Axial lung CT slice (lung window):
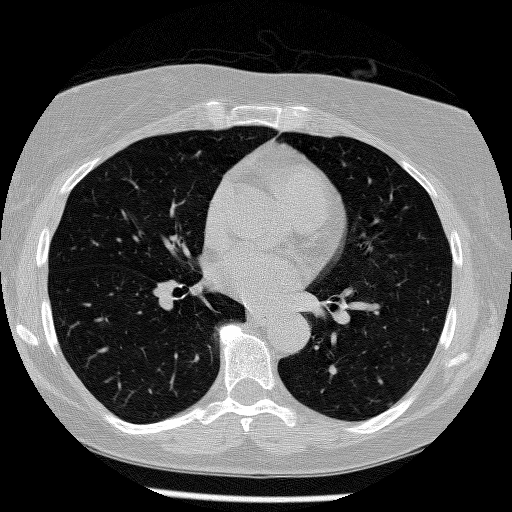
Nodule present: no